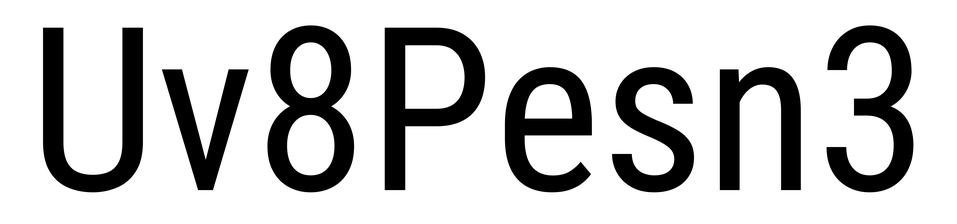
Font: Roboto_Condensed_Regular